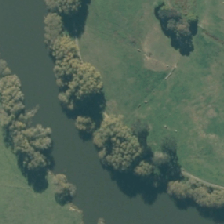
Land cover: urban_parkland